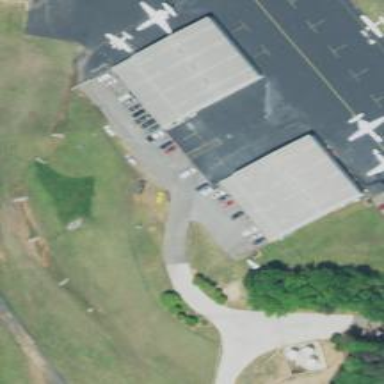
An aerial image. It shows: Hangar at the airport.